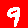
Digit: 9